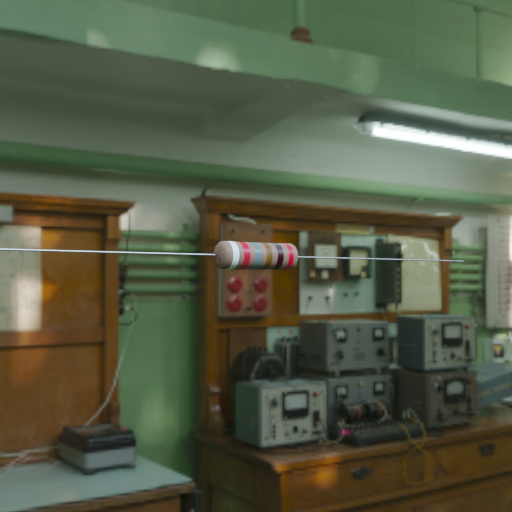
Resistor colour bands (in order): white, red, gray, brown, black, red